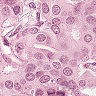
Metastatic tissue present: yes